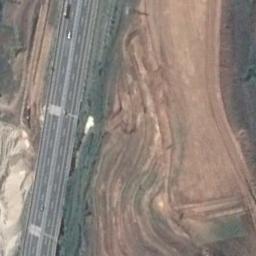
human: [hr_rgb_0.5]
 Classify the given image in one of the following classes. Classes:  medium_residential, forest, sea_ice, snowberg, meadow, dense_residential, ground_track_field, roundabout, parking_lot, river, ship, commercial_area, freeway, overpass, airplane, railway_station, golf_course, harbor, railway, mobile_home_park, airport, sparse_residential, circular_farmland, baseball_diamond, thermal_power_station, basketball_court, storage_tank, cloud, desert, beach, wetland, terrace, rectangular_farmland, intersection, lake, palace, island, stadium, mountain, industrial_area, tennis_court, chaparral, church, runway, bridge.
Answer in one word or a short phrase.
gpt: freeway